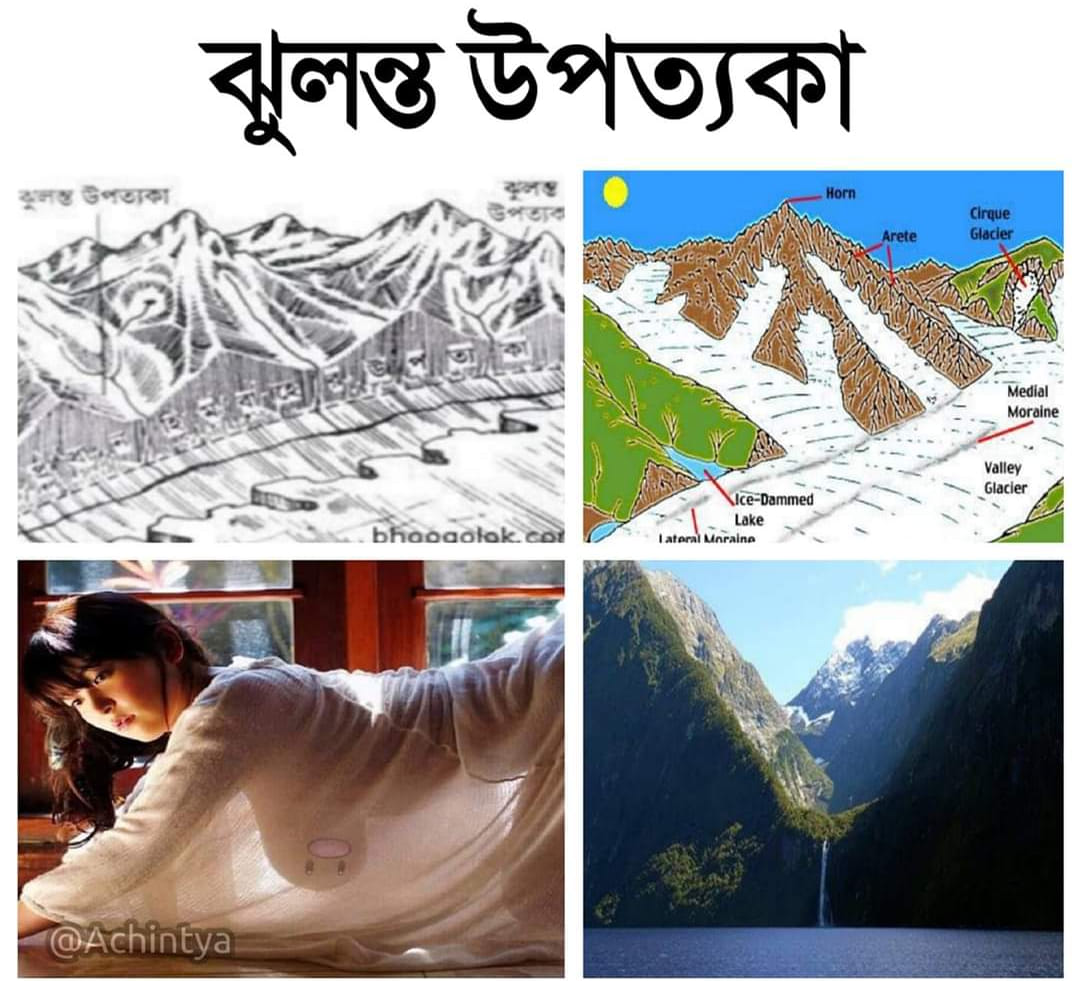
Caption: ঝুলন্ত উপত্যকা
Label: hate